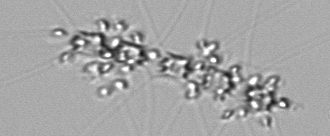
Label: Chaetoceros_didymus_TAG_external_flagellate